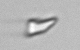
Label: detritus_transparent